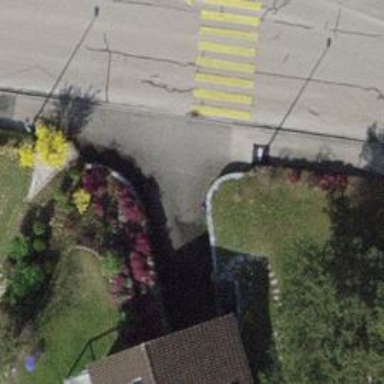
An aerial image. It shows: Asphalt sidewalk.